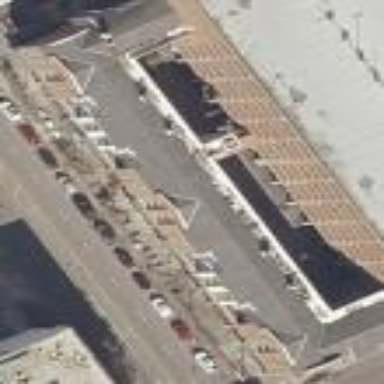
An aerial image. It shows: Commercial building.